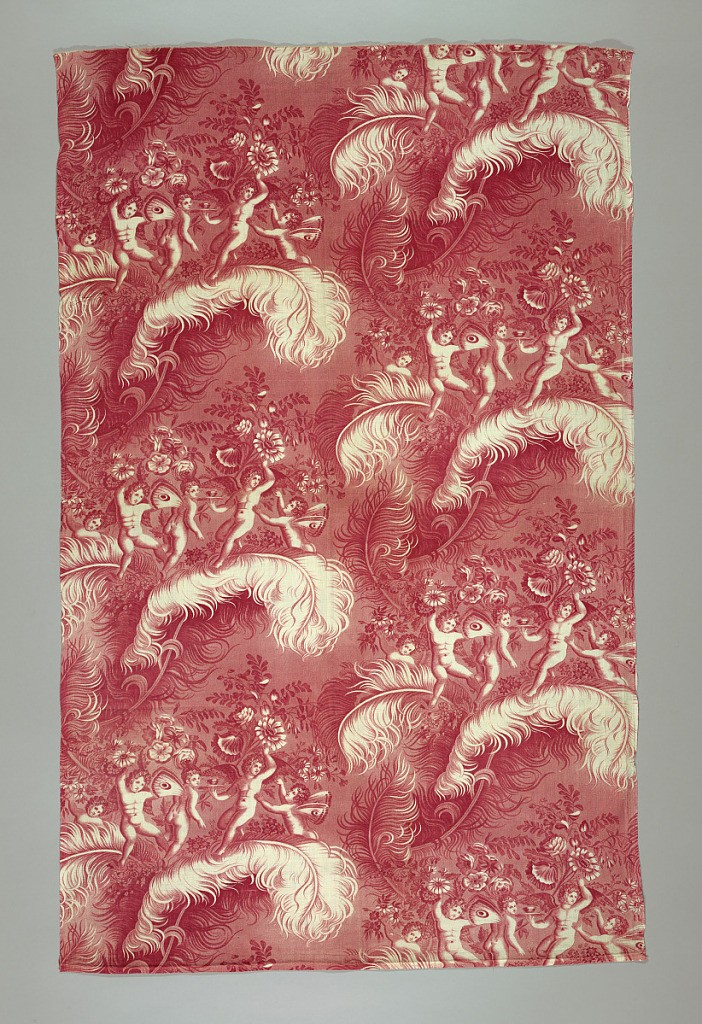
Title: Textile
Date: ca. 1850
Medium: cotton Technique: roller printed on plain weave
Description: Winged cherubs, feathers and flowers in red and pink.